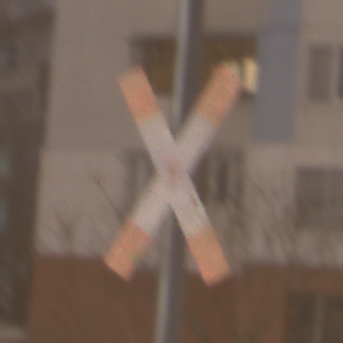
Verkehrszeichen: Andreaskreuz
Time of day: Night
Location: Outdoor (Urban)
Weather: Overcast
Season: Winter
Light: Artificial